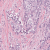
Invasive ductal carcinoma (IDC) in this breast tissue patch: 1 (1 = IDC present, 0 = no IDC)